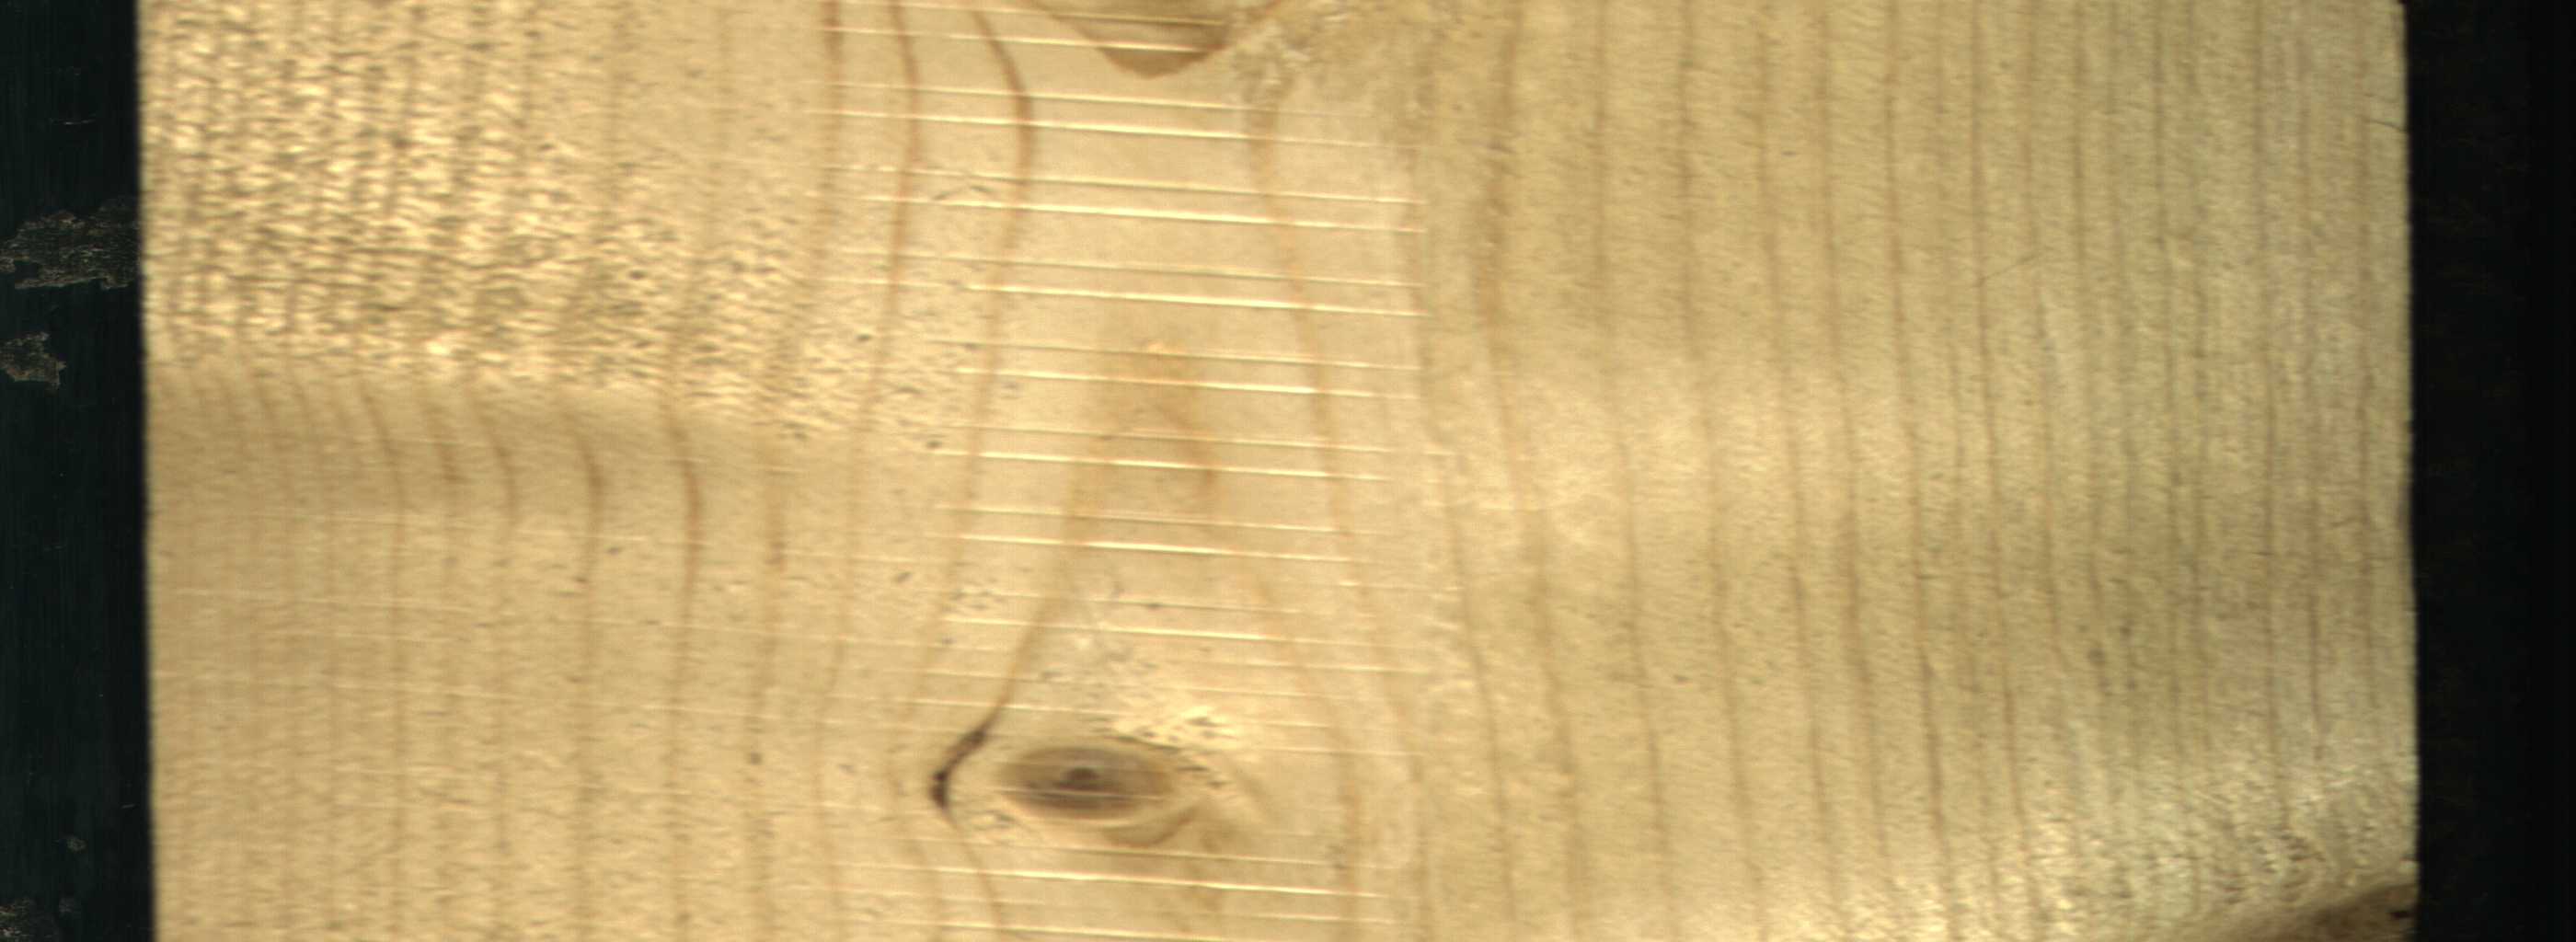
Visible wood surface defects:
Live_Knot
Live_Knot